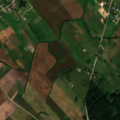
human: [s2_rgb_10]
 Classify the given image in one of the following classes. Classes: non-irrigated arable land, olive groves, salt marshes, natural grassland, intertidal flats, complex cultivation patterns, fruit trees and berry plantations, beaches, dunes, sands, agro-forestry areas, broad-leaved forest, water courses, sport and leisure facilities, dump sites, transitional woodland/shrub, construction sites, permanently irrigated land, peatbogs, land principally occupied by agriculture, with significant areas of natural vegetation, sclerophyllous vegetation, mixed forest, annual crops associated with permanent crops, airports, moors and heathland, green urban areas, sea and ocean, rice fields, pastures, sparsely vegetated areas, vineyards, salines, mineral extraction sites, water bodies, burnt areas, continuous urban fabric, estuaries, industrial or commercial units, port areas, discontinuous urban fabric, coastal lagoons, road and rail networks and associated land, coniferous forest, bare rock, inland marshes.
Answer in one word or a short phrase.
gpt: discontinuous urban fabric, non-irrigated arable land, complex cultivation patterns, broad-leaved forest, coniferous forest